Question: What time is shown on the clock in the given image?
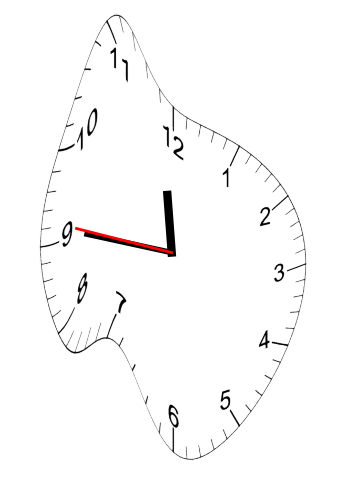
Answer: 11:45:46